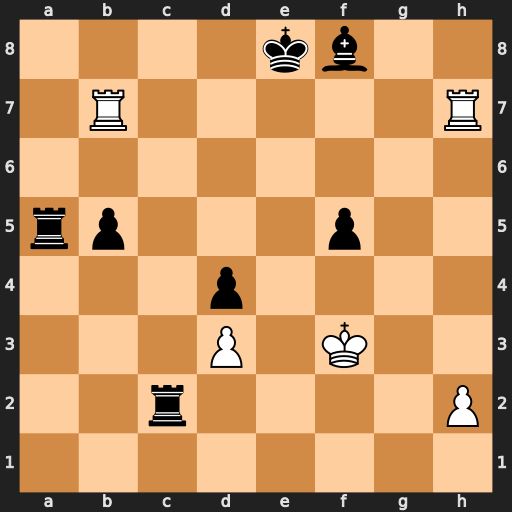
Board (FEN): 4kb2/1R5R/8/rp3p2/3p4/3P1K2/2r4P/8
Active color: w
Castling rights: -
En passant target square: -
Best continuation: Rb8+ Rc8 Rxc8#